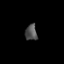
Tissue: prostate
Cell type: T cells
Senescence score: 0.6837
Nuclear area (px): 190
Mean DAPI intensity: 78.605